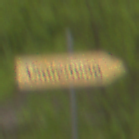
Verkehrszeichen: UmleitungswegweiserRechtsweisend
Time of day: MorningAfternoon
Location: Outdoor (Nature)
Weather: Overcast
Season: NotSpecified
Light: Natural